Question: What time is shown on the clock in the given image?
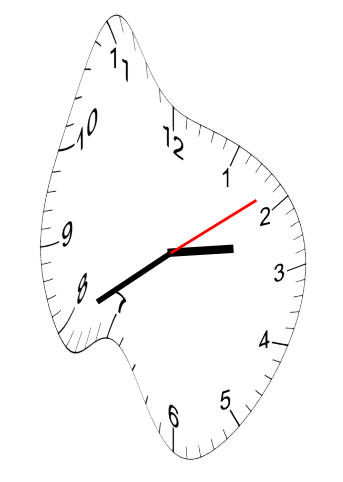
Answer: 02:40:09